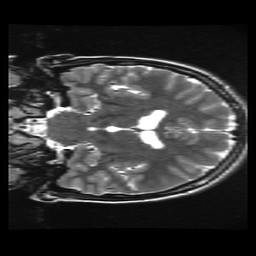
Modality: T2w
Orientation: coronal
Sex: female
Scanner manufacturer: ge
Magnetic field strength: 3 T
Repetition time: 5 s
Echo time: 0.1015 s